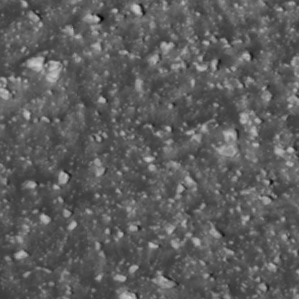
Label: non_frost